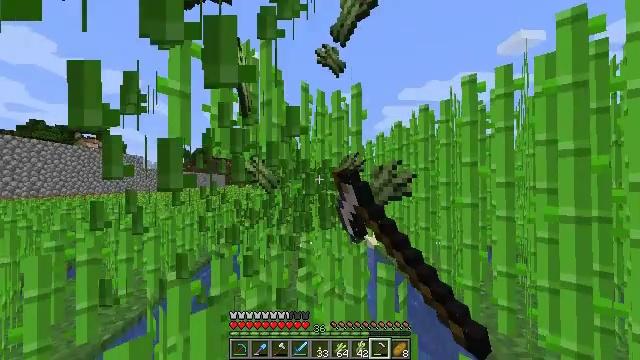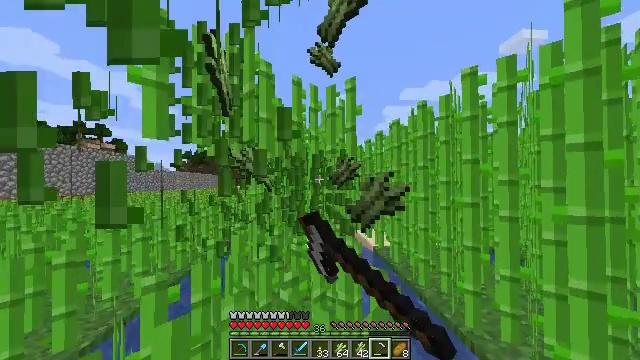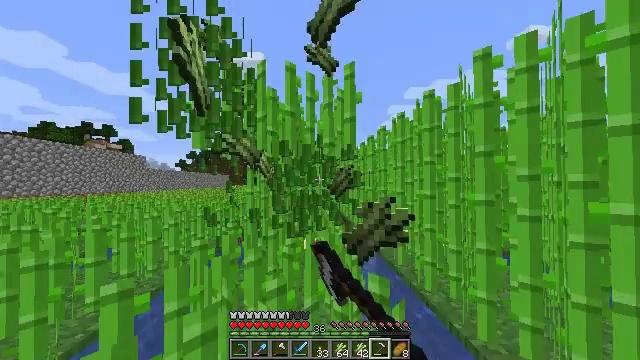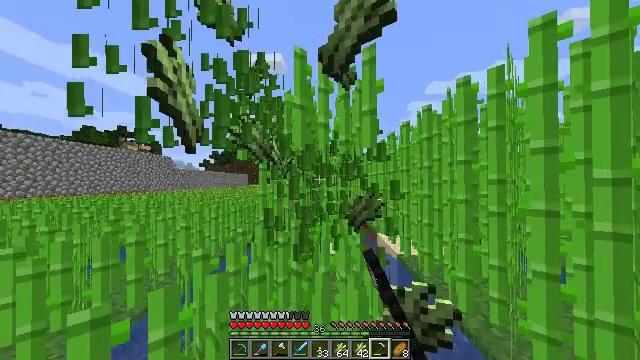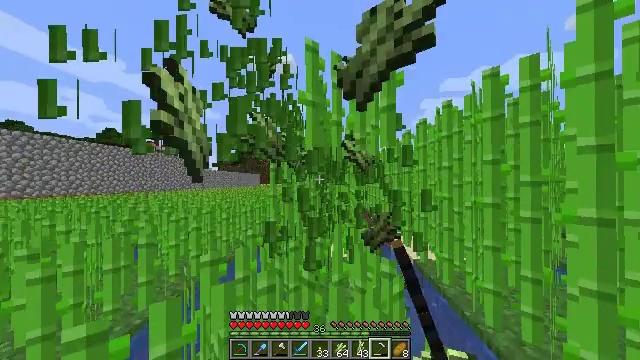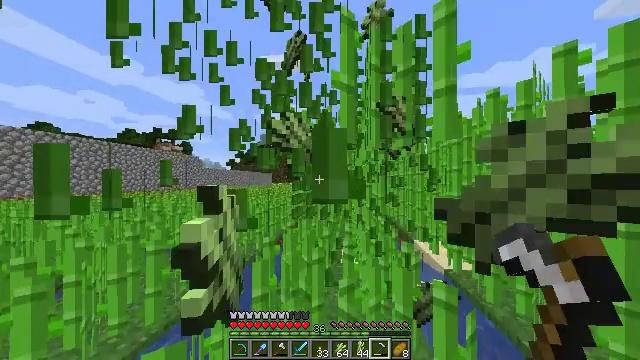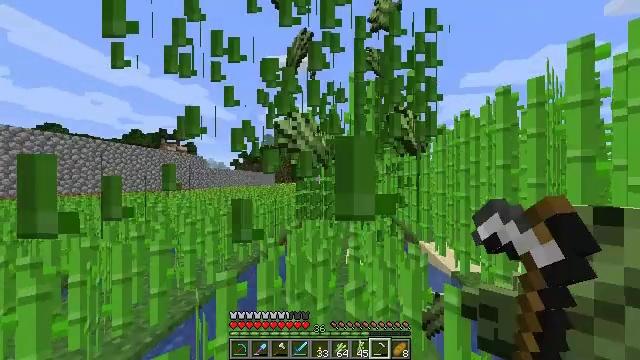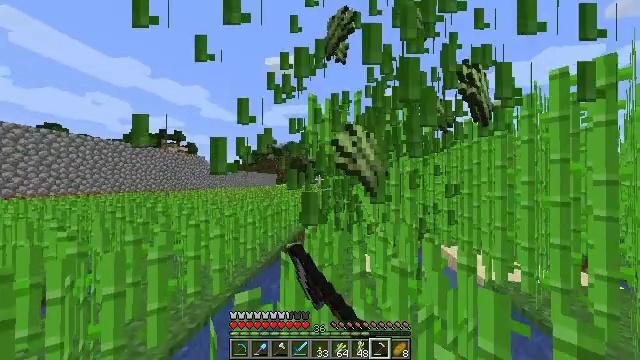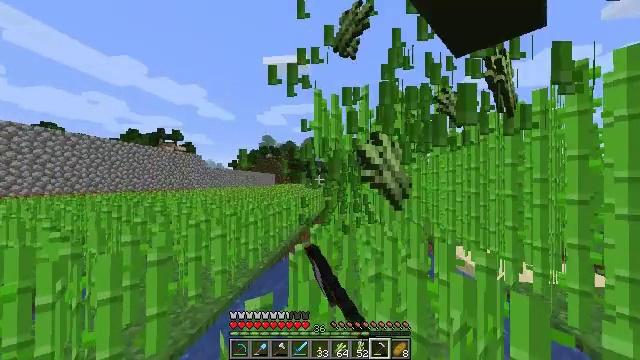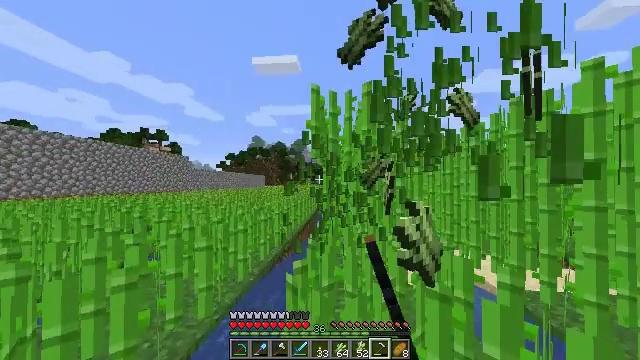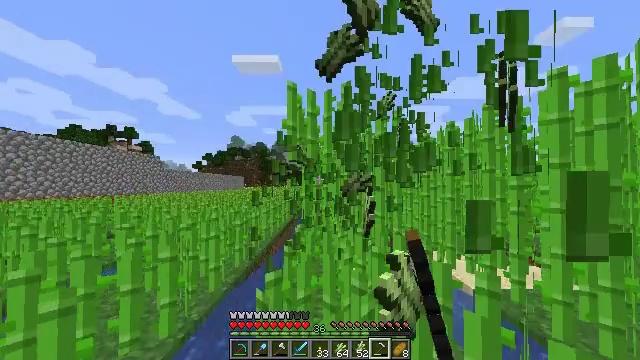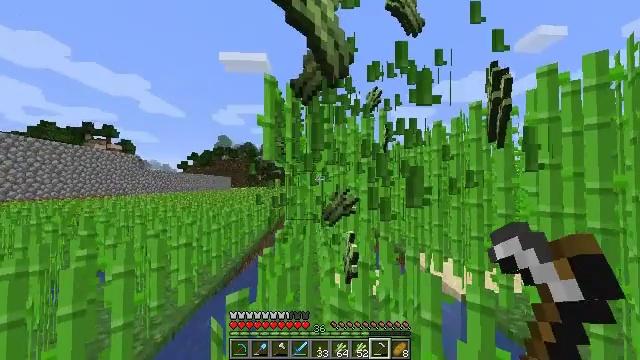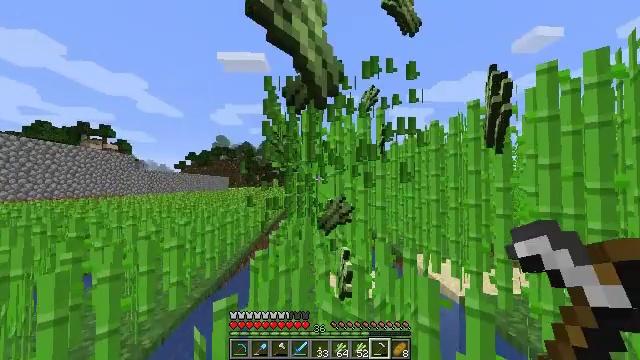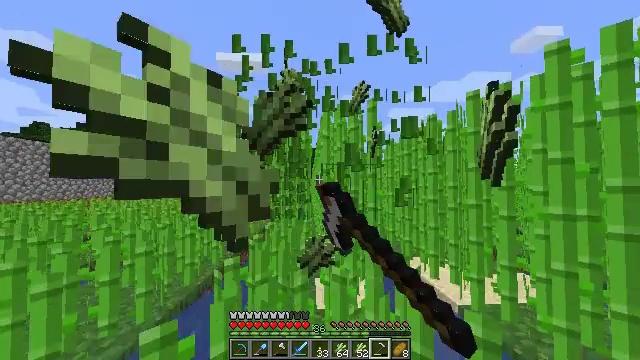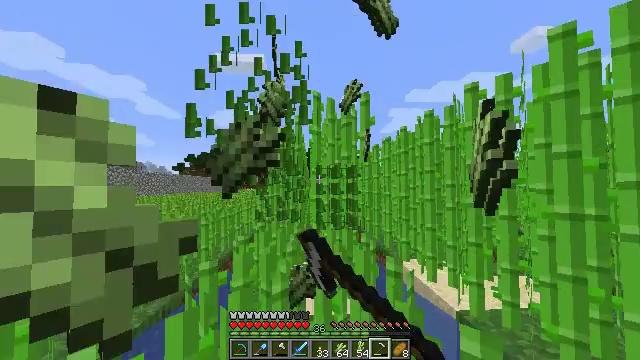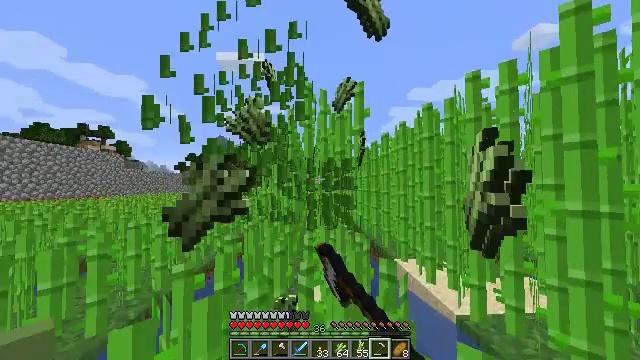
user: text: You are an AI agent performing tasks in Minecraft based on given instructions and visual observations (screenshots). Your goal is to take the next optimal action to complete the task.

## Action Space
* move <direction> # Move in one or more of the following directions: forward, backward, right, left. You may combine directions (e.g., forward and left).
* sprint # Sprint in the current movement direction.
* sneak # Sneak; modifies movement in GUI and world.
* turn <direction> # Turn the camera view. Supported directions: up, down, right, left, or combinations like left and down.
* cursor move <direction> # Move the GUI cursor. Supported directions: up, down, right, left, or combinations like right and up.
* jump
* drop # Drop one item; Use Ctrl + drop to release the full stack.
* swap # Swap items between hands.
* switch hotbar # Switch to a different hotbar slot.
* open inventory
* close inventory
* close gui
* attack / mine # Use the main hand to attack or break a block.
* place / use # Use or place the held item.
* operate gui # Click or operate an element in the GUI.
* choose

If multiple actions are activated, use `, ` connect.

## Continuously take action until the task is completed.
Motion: motion action
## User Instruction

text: Break the sugar cane.
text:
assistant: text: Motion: move forward, sprint, attack / mine
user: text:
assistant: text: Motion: move forward, sprint, turn left, attack / mine
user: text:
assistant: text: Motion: move forward and move left, sprint, turn left, attack / mine
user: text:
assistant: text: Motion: move forward and move left, sprint, turn left, attack / mine
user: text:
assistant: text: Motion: move forward and move left, sprint, turn left, attack / mine
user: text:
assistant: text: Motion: move forward and move left, sprint, attack / mine
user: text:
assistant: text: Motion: move forward and move left, sprint, attack / mine
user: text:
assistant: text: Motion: move forward and move left, sprint, attack / mine
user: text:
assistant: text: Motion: move forward and move right, sprint, turn right, attack / mine
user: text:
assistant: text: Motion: move forward and move right, sprint, turn right, attack / mine
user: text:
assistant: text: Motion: move forward and move right, sprint, turn right, attack / mine
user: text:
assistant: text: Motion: move forward and move right, sprint, attack / mine
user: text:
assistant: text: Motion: move forward and move right, sprint, attack / mine
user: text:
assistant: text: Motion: move forward and move right, sprint, attack / mine
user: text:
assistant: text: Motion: move forward, sprint, attack / mine
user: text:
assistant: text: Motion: move forward, sprint, attack / mine
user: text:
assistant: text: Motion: move forward, sprint, attack / mine
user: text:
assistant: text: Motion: move forward and move left, sprint, turn left, attack / mine
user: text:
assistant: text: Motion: move forward and move left, sprint, turn left, attack / mine
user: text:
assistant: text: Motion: move forward and move left, sprint, turn left, attack / mine
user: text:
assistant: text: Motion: move forward and move left, sprint, attack / mine
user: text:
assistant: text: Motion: move forward and move left, sprint, attack / mine
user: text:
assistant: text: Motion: move forward, sprint, attack / mine
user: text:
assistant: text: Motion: move forward, sprint, attack / mine
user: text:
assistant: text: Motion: move forward and move right, sprint, turn right, attack / mine
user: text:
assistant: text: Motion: move forward and move right, sprint, turn right, attack / mine
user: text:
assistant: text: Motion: move forward and move right, sprint, turn right, attack / mine
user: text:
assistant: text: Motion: move forward and move right, sprint, attack / mine
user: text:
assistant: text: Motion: move forward and move right, sprint, attack / mine
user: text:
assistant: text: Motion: move forward, sprint, attack / mine